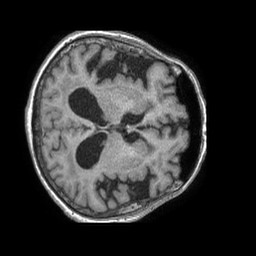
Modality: T1w
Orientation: axial
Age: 76
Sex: female
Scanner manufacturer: philips
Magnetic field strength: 1.5 T
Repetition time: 0.007968 s
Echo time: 0.003666 s